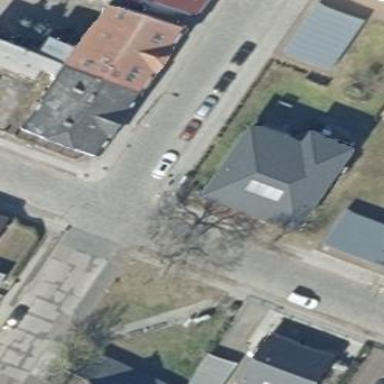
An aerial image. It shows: Apartment building with hipped roof.